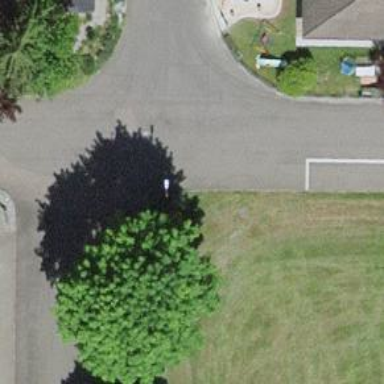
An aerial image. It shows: Paved residential road.